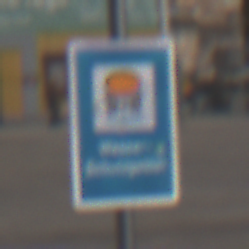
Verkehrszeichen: Wasserschutzgebiet
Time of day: MorningAfternoon
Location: Outdoor (Urban)
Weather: Clear
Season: NotSpecified
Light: Natural